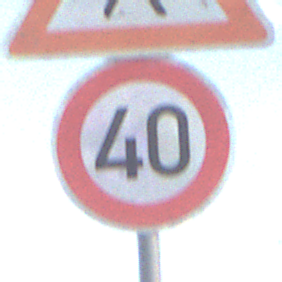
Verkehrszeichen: Geschwindigkeit40
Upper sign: FussgaengerLinks
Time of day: SunriseSunset
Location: Outdoor (Nature)
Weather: PartlyCloudy
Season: NotSpecified
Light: Natural